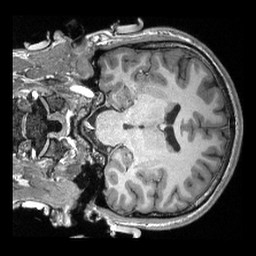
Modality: T1w
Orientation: coronal
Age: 22
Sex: male
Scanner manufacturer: siemens
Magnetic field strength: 3 T
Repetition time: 2.3 s
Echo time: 0.00308 s